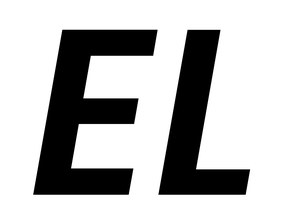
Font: Poppins-SemiBoldItalic